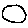
Label: circle